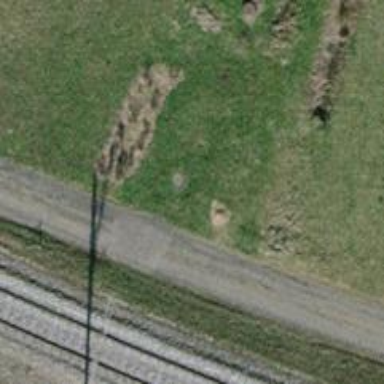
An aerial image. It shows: Culvert tunnel passing through ditch.